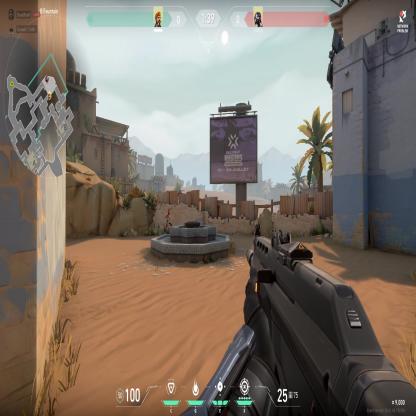
Label: enemy